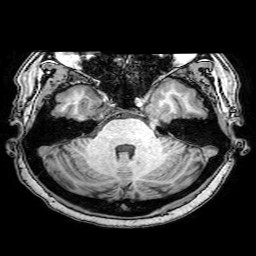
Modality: T1w
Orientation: coronal
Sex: female
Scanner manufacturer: philips
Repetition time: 0.008179 s
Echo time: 0.00376 s